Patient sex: F
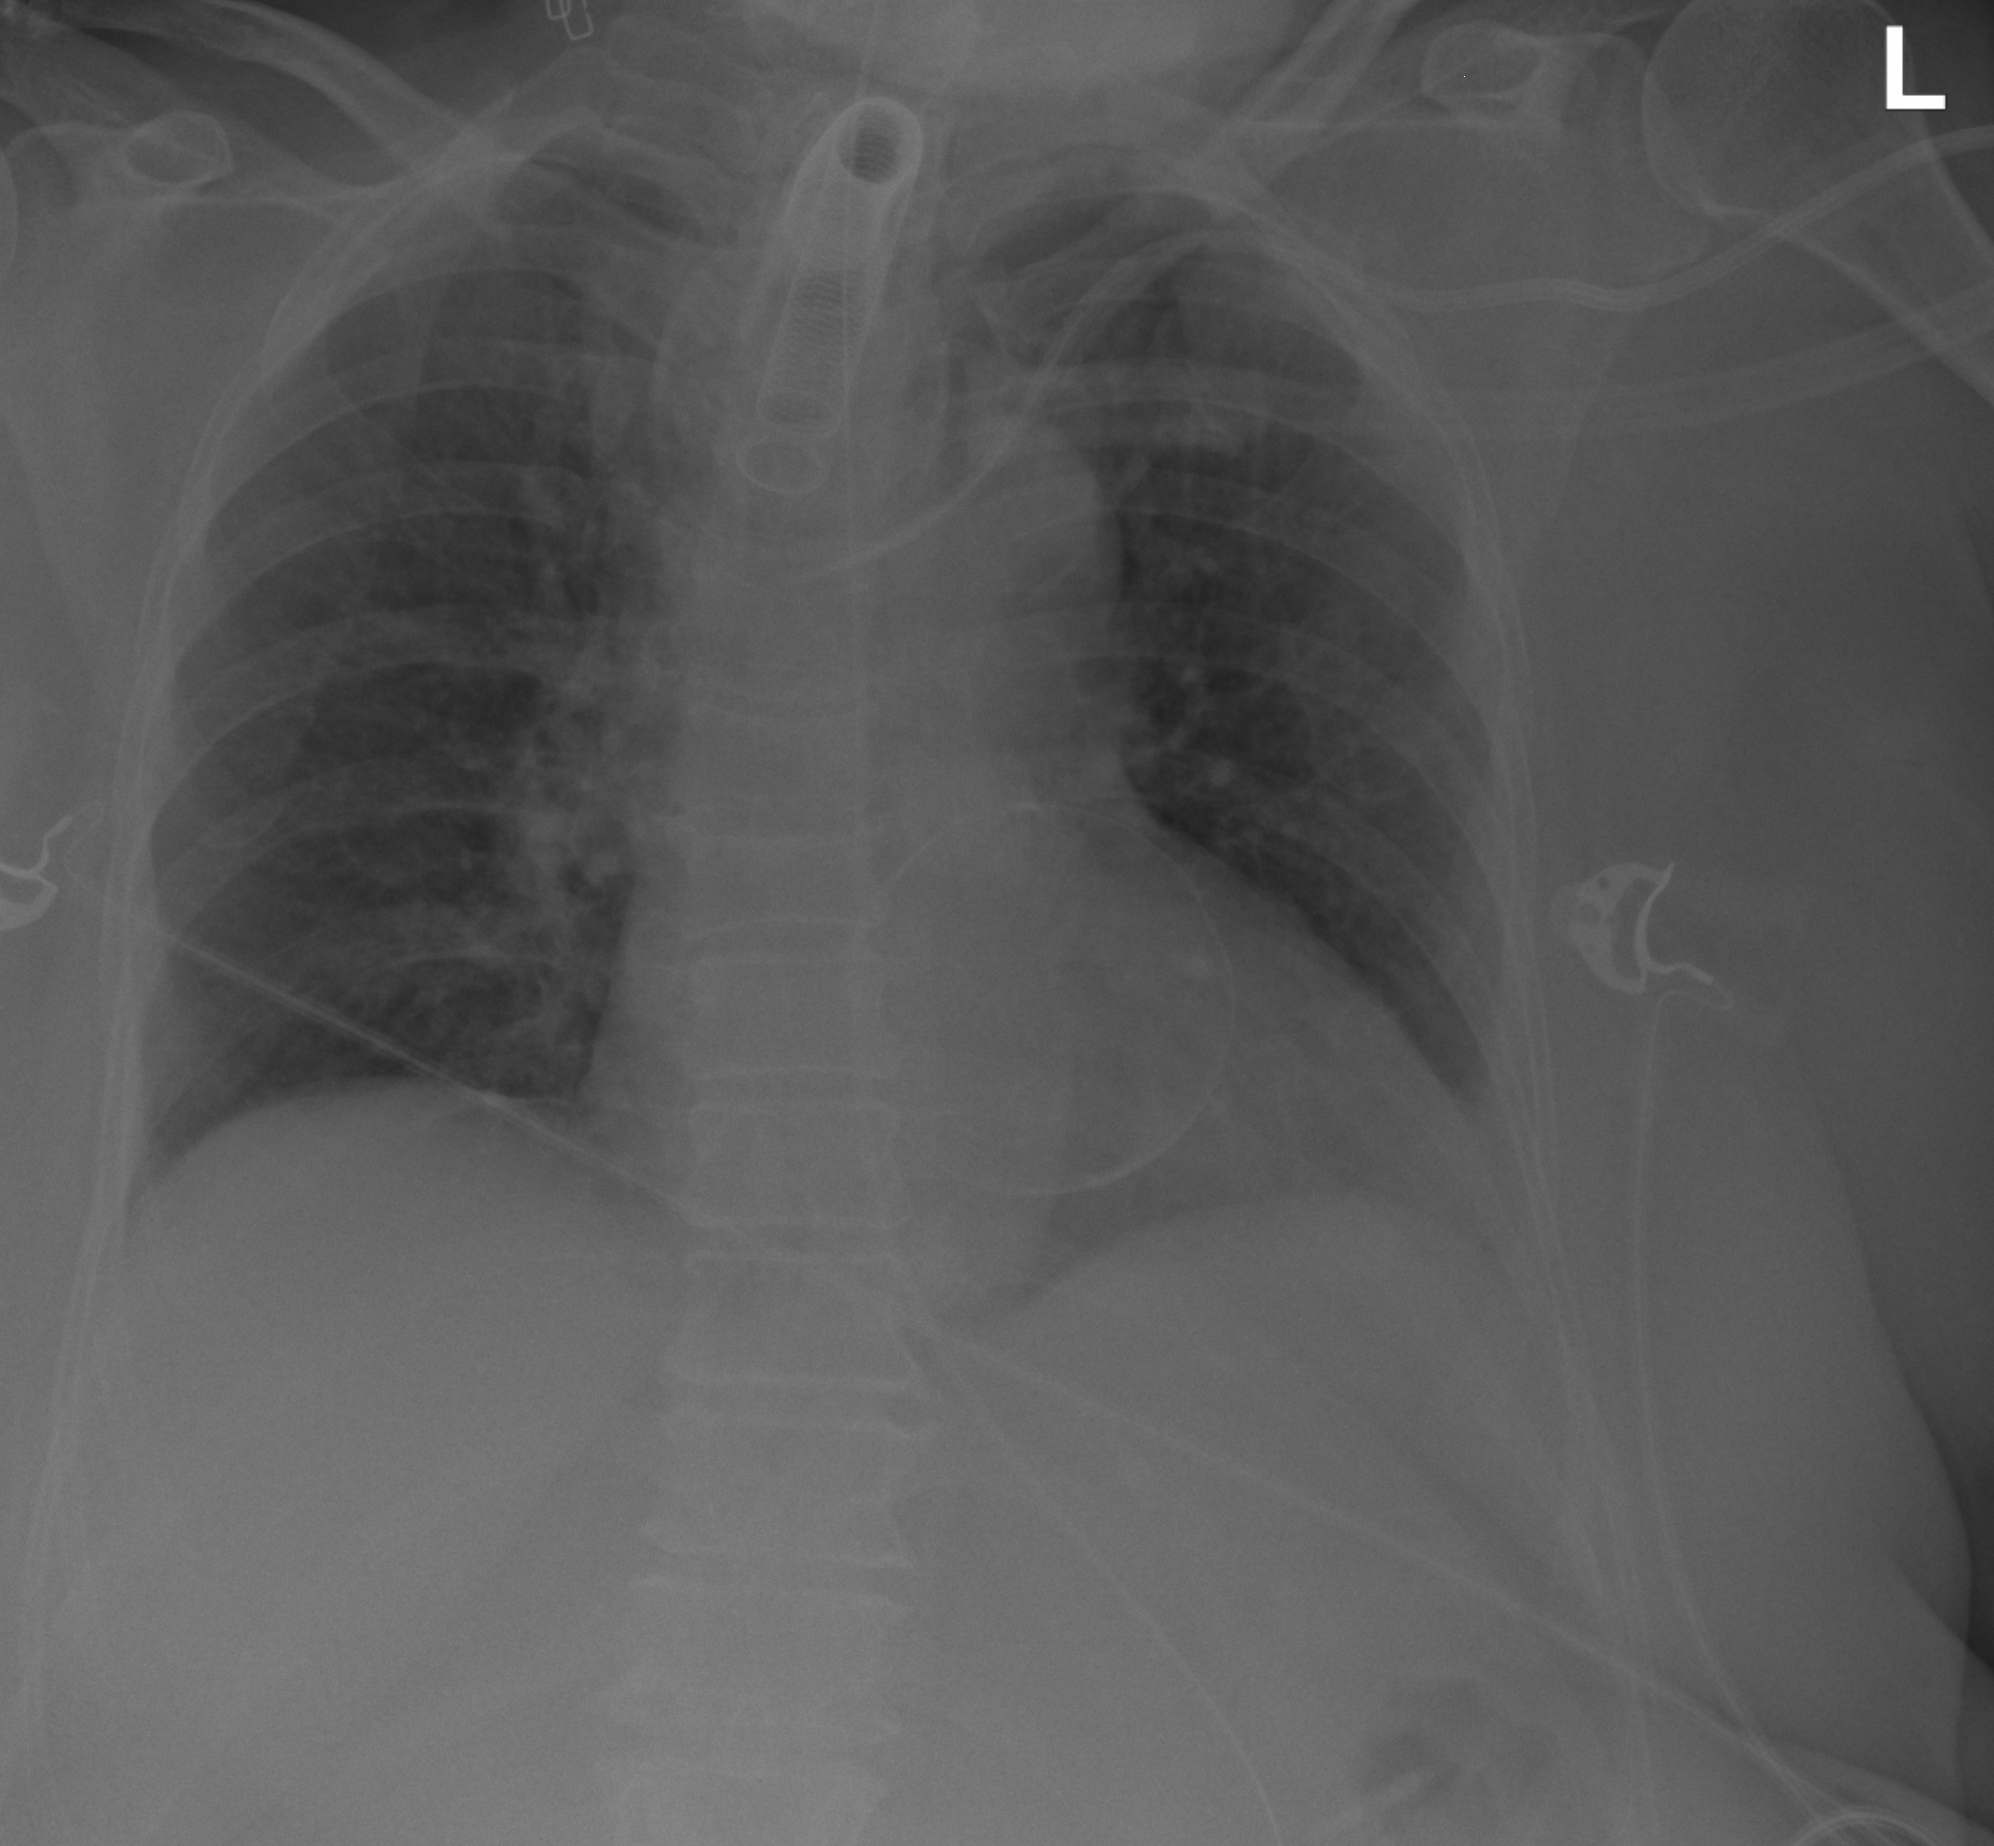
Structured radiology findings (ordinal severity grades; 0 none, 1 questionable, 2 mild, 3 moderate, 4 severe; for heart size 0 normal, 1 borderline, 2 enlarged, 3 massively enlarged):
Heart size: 2
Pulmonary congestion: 2
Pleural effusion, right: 0
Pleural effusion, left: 2
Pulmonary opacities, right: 0
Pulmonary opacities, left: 0
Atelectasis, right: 2
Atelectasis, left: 2